Question: Client :
- Windows 7 SP1 32bit
- With SQL Express - Advance series installed (with VS2008)
Server:
- Database: SQL Server 2008R2 Enterprise Ed., 64bit
- OS: Windows Server 2008
I always get the message "To design IS packages in BIDS, BIDS has to be installed"
What am I missing here?
Really need your help guys, first time using VS much more the BIDS.

Thanks,
Elmer
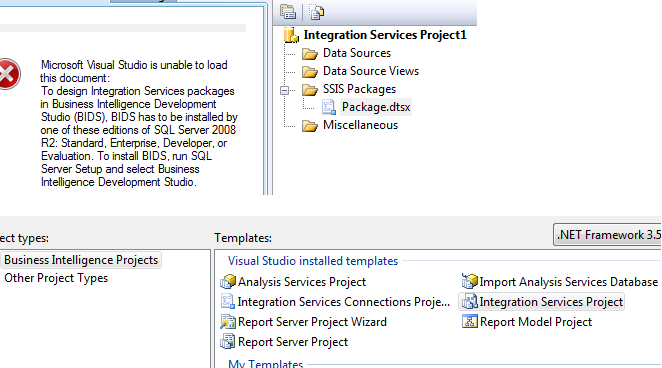
Answer: You need to install BIDS on your client machine. BIDS is not included as part of Visual Studio, it is part of SQL Server (but runs in the Visual Studio shell). So get your SQL 2008R2 media and run the installation a new instance or add features. You don't need any of the Instance Features, but you should include the following Shared Features:
- - - - -